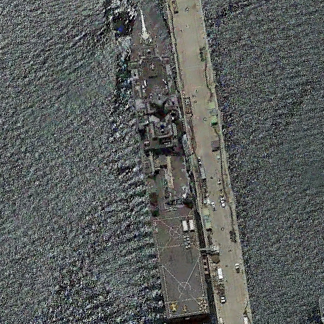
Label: combat